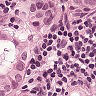
Metastatic tissue present: yes